Question: I have a simple EF implementation in which I retrieve ~20K records and include two child entities:
'''
using (InsightEntities context = new InsightEntities())
{
return context.Accounts
.Include(x => x.Division)
.Include(x => x.Division.Company)
.OrderBy(x => x.ID)
.AsNoTracking()
.ToList();
}
'''
When I profile the EF call via SQL Profiler, the duration of the SQL command is ~1.2s, even on subsequent calls. But if I copy and paste the same SQL that EF is generating and run it directly through SSMS, the duration is half that.
Below is a screenshot of EF calls (red ovals) and direct calls (green ovals):

I understand that EF does a lot of work mapping data to objects, interpreting relationships, and so on, but why would the query alone take twice as long as the same query run directly? Are there changes to the default EF connection string that might optimize the queries?
(I should add that the query itself is completely optimized with indices for all foreign keys.)
Thank you!
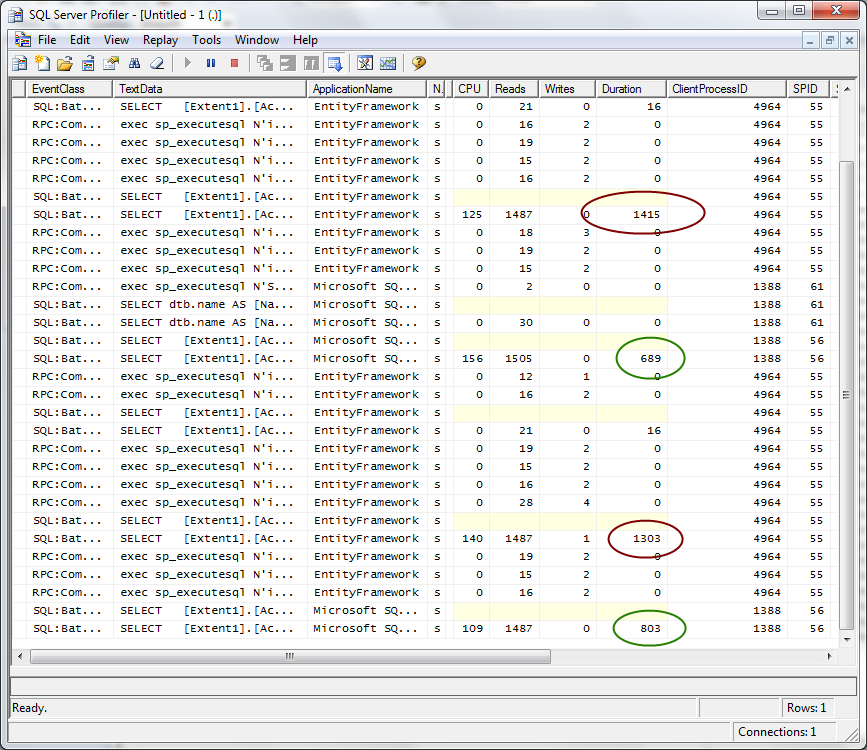
Answer: The reads are the same between the two traces so it doesn't look plan related.
Quite likely it is just because Entity Framework does more when it consumes the result set so takes longer.
For example creating the following scalar UDF
'''
CREATE FUNCTION dbo.GetTime()
RETURNS CHAR(12)
AS
BEGIN
RETURN CONVERT(VARCHAR(12), GETDATE(), 114)
END
'''
Then running in Management Studio
'''
SELECT TOP (10) CAST(dbo.GetTime() AS CHAR(8000))
FROM sys.all_objects
'''
Completes almost instantly but simulating a client that does more work
'''
using (SqlConnection con = new SqlConnection(connectionString))
{
con.Open();
using (SqlCommand command = new SqlCommand(
@"SELECT TOP (10) CAST(dbo.GetTime() AS CHAR(8000))
FROM sys.all_objects", con))
{
using (SqlDataReader reader = command.ExecuteReader())
{
while (reader.Read())
{
Console.WriteLine(reader.GetString(0).TrimEnd());
System.Threading.Thread.Sleep(1000);
}
}
}
}
'''
Shows up in Profiler as duration 8 seconds.

The results of the run shown above are
'''
23:55:54:870
23:55:54:870
23:55:54:870
23:55:55:870
23:55:56:870
23:55:57:870
23:55:58:870
23:55:59:870
23:56:00:870
23:56:01:870
'''
The difference in time stamps between 1st and last row are 7 seconds. The first three rows were returned almost immediately and there after SQL Server was delayed waiting on the client (with wait type 'ASYNC_NETWORK_IO') before continuing with execution.